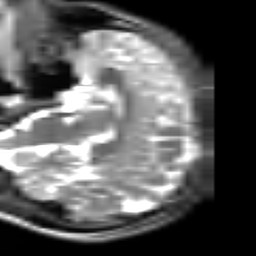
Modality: T2w
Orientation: sagittal